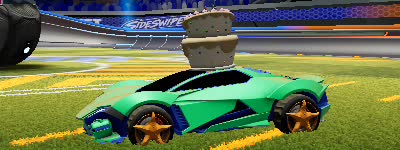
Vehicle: werewolf